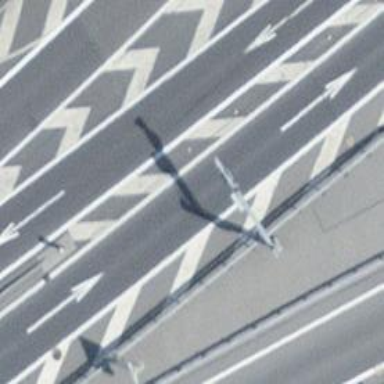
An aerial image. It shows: Road with traffic signals.